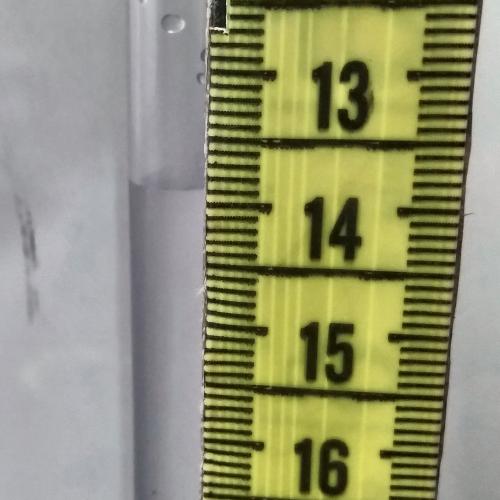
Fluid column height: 13.9 cm